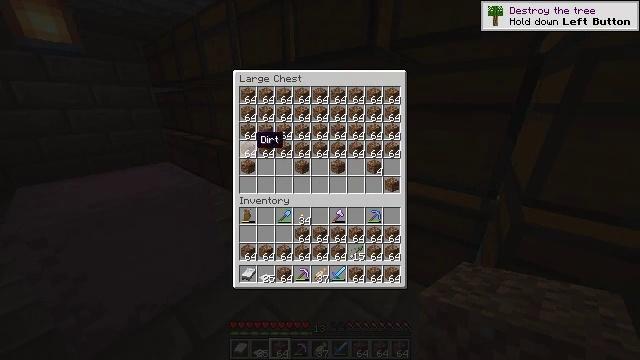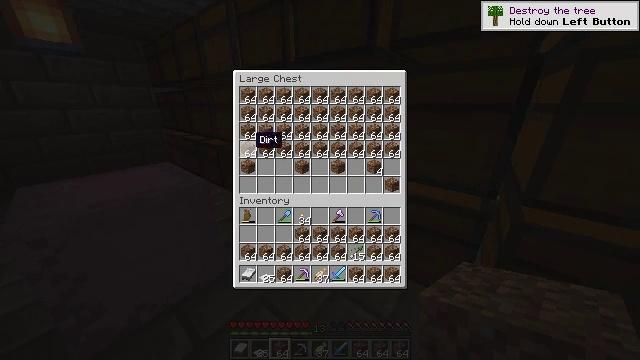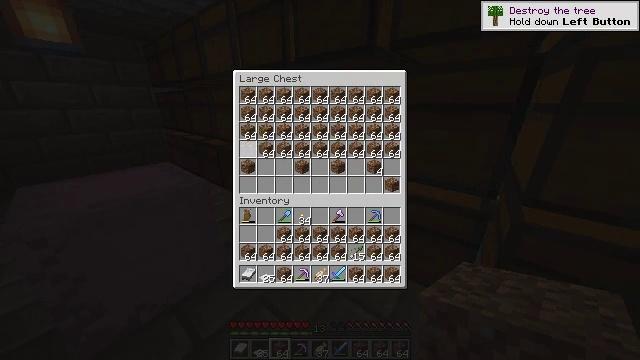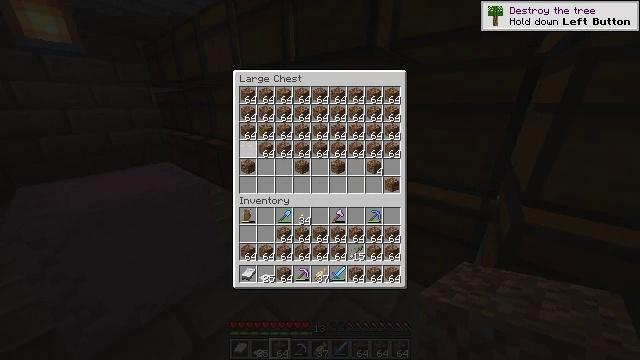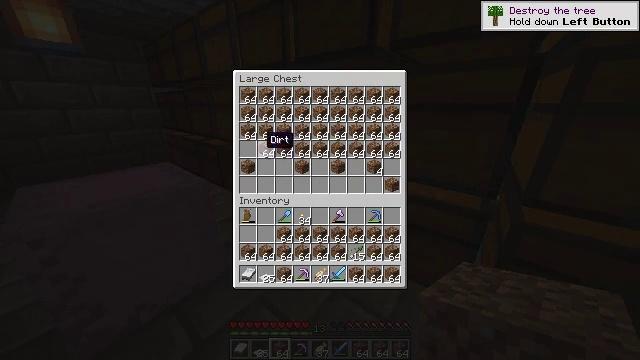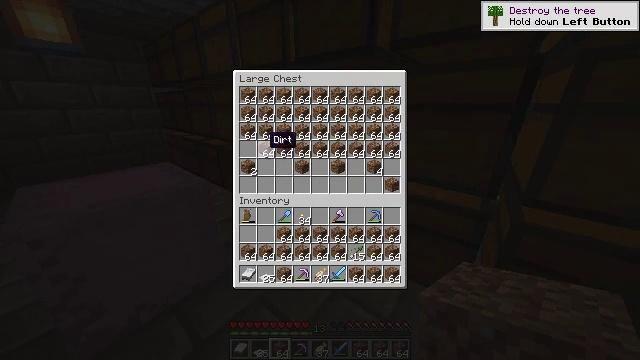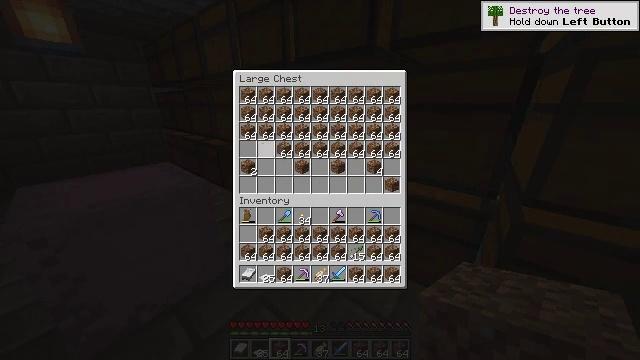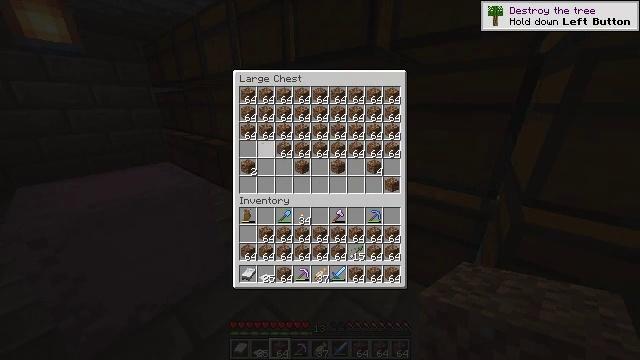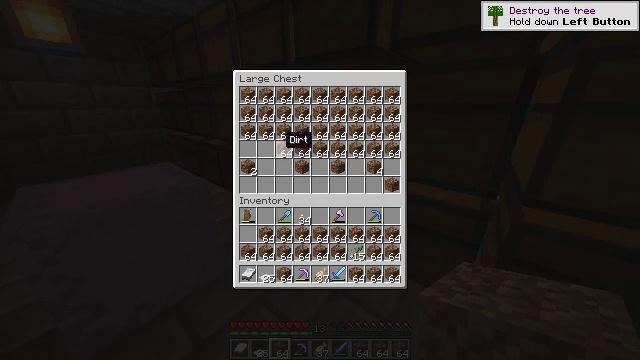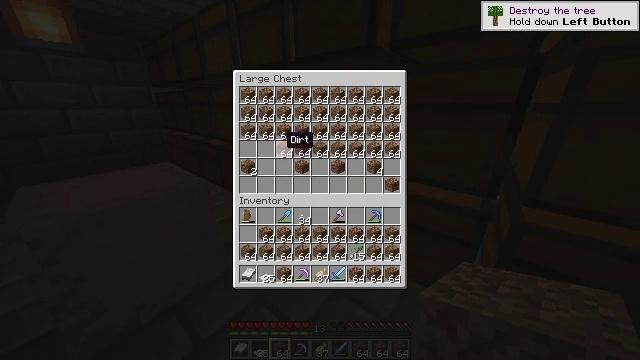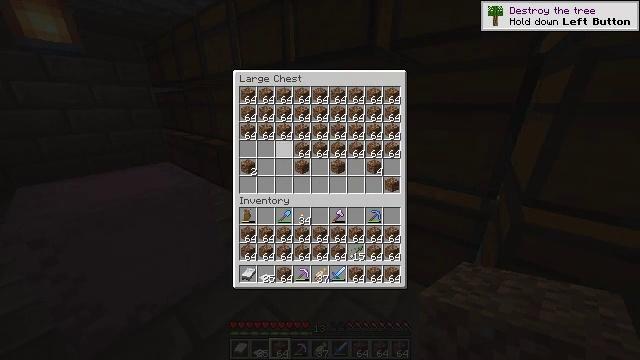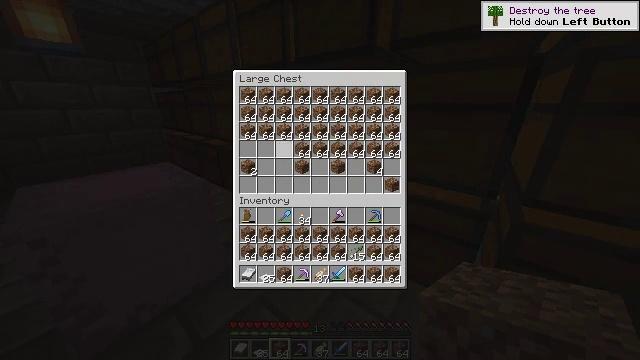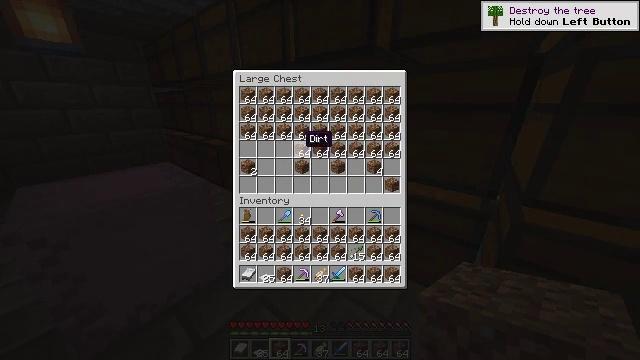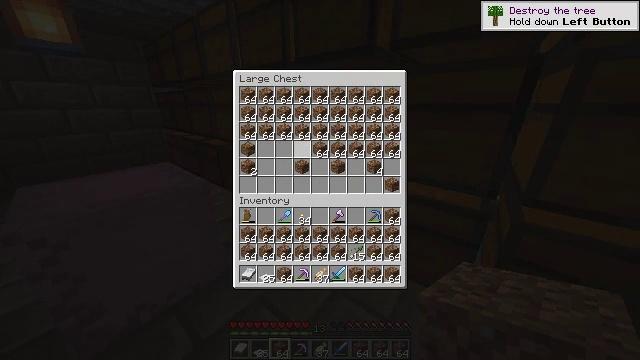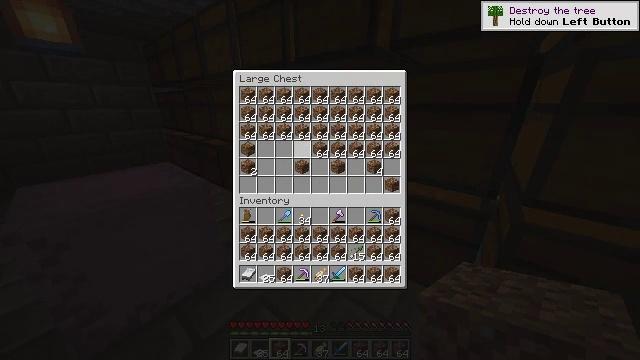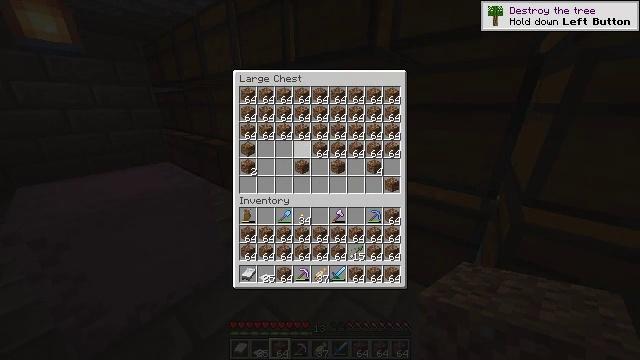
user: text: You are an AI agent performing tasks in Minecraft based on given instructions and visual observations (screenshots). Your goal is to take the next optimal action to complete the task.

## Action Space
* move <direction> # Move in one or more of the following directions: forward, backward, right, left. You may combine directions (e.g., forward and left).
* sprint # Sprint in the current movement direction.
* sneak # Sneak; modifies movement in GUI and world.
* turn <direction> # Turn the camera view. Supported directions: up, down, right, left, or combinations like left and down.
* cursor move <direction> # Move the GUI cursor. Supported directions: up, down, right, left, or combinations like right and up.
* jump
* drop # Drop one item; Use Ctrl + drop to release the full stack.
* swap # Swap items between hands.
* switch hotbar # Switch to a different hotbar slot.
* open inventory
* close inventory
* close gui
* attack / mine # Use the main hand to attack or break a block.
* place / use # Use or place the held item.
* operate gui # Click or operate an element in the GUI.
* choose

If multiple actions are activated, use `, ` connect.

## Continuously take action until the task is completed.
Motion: motion action
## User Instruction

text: Mine the shulker box.
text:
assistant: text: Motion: sneak
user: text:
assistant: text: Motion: sneak, choose
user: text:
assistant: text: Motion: sneak
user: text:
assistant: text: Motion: sneak, cursor move right
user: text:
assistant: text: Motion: sneak
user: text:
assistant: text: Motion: sneak, choose
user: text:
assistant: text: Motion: sneak, cursor move right
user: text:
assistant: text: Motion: sneak, cursor move right
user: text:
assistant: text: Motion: sneak
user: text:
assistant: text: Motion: sneak, choose
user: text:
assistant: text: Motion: sneak
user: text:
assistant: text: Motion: sneak, cursor move right
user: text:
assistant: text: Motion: sneak, choose
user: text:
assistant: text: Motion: sneak, choose
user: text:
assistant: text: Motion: sneak, cursor move right
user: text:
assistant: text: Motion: sneak
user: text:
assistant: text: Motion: sneak, choose
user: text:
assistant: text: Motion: sneak, choose
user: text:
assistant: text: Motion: sneak, cursor move right
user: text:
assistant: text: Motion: sneak
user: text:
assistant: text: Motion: sneak, choose
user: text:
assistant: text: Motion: sneak, cursor move right
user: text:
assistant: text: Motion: sneak, cursor move right
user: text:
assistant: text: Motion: sneak, choose
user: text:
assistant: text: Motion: sneak, choose
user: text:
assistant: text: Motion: sneak, cursor move right
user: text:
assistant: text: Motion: sneak, choose
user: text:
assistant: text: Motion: sneak, choose
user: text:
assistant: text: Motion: sneak
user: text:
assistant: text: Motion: sneak